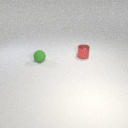
small red metal cylinder to the right of small green rubber sphere